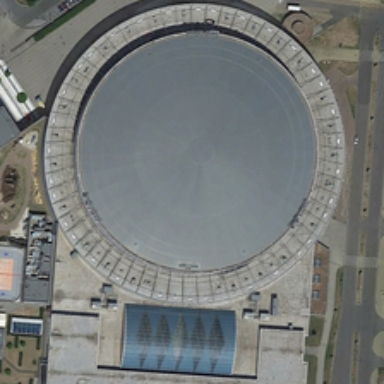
Here is a large round gymnasium in the middle of the land .